Question: I would like to make a sector of a circle on WP7. I tried to do this with the ellipse class and I found a lot of solution, which make a gauge or pie chart or something, but I need just the essence.
Could anyone help?
the aim is to show just one part of a circle (or ellipse). Like the yellow area in the picture:

Thanks,
Laci
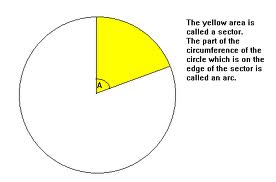
Answer: Here's a fairly simple solution to the problem, though it does not use an 'Ellipse' and it requires a little trigonometry:
'''
<Path Fill="Black"
Data="M0,0 L0,-100 A100,100 0 0 1 70.7,-70.7 z" />
'''
The 'Data' property uses <URL>.
- - - 'RotationAngle''IsLargeArc''SweepDirection'-
Where did the 70.7 come from? Well, this particular arc sweeps out an angle of 45 degrees from a circle with radius 100, so the coordinates 70.7,-70.7 are determined by '100 * sin(45)' and '100 * cos(45)'.